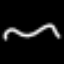
Label: squiggle